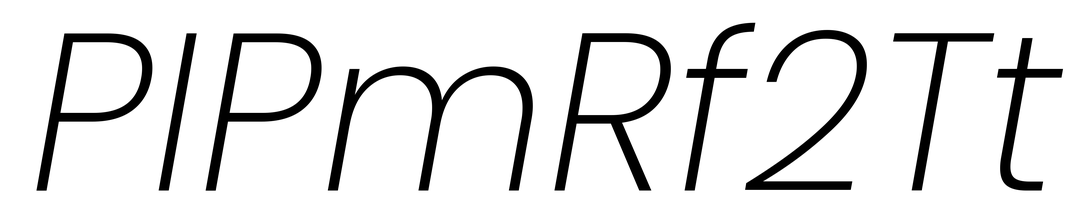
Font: Poppins-ExtraLightItalic